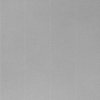
Label: dusty